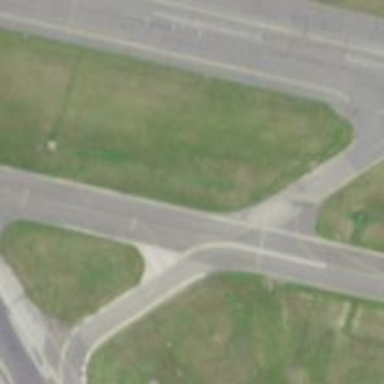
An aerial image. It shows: Image of taxiway at airport.